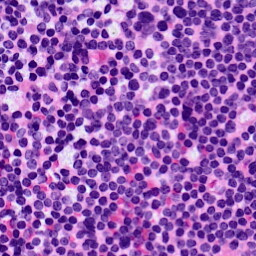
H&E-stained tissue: LymphNode